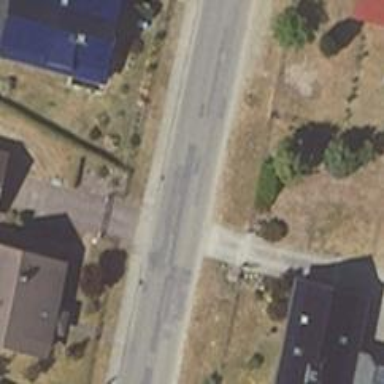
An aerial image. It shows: Residential road with asphalt surface. The right sidewalk has concrete surface.